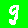
Digit: 9